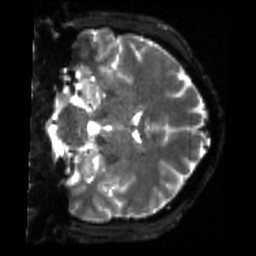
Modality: sbref
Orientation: coronal
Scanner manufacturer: siemens
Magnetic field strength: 3 T
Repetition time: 4 s
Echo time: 0.0594 s